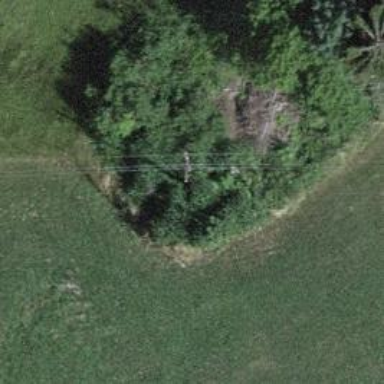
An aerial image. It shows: Minor power line.